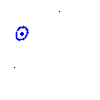
Particle: proton